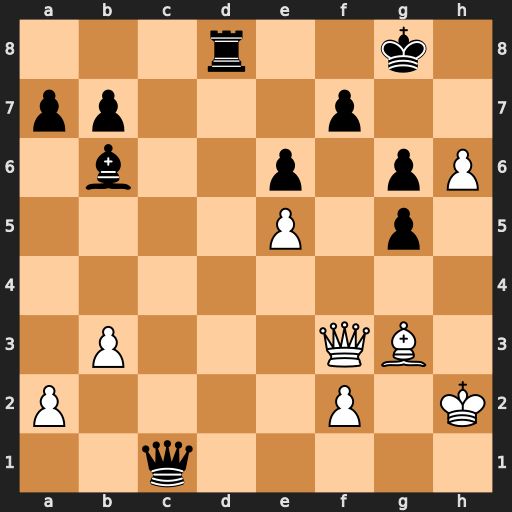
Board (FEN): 3r2k1/pp3p2/1b2p1pP/4P1p1/8/1P3QB1/P4P1K/2q5
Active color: w
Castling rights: -
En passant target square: -
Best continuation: Qf6 Kf8 h7